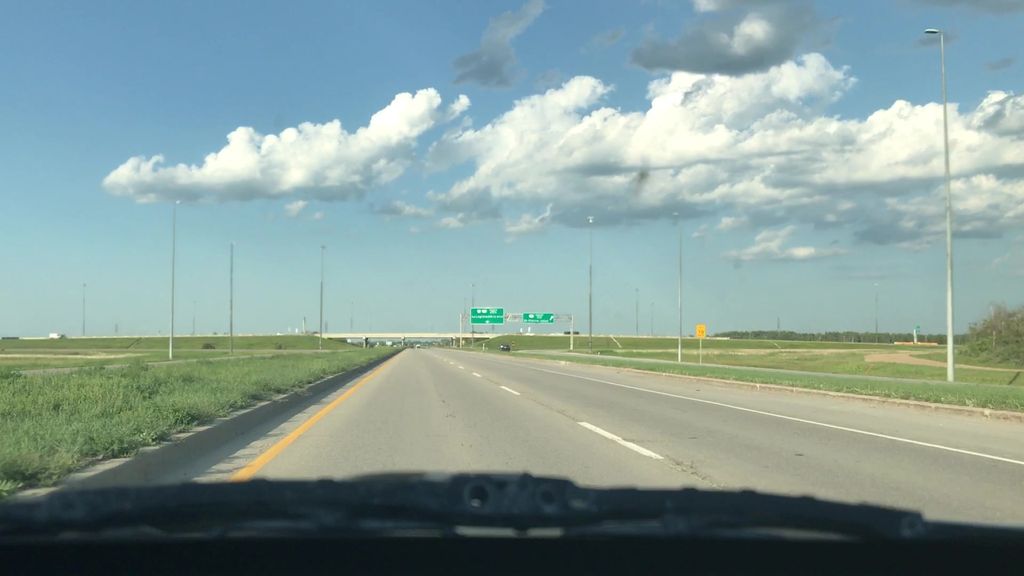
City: winnipeg